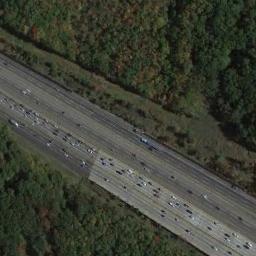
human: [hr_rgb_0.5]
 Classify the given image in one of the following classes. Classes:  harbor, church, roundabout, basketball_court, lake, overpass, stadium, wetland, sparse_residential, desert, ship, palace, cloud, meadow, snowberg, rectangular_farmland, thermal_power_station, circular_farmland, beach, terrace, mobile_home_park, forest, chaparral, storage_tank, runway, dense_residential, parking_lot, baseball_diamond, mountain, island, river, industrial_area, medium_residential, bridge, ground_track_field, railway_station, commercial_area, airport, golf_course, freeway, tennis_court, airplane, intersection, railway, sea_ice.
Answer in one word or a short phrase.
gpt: freeway